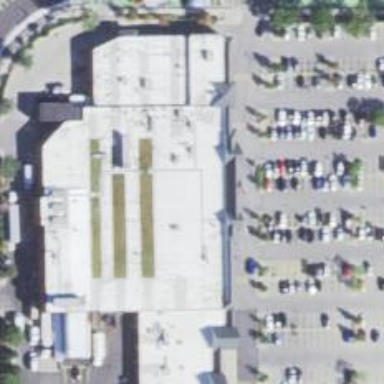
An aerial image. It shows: Retail building housing supermarket.